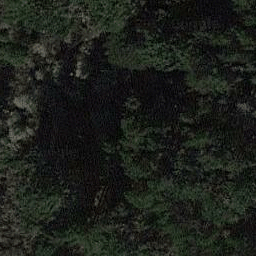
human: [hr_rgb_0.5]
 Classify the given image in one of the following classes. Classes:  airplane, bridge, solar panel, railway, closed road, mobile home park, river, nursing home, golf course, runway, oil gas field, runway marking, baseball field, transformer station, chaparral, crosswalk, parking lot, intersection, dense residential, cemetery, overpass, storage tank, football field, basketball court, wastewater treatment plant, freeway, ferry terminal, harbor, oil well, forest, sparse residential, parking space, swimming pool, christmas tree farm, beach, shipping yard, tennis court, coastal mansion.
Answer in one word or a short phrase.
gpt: forest